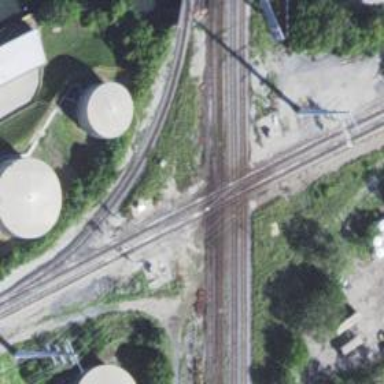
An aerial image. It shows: Railway crossing.